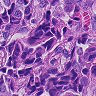
Metastatic tissue present: yes